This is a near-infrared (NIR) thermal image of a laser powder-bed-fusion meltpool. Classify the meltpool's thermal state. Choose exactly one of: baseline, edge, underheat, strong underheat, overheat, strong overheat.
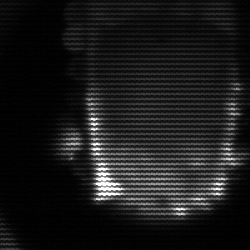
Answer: baseline